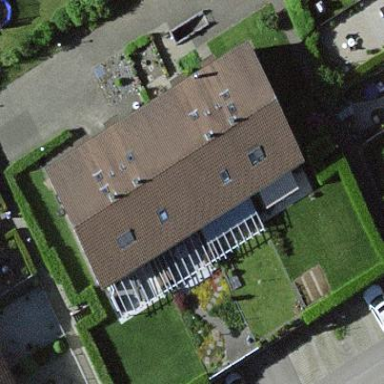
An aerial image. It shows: Terrace building.